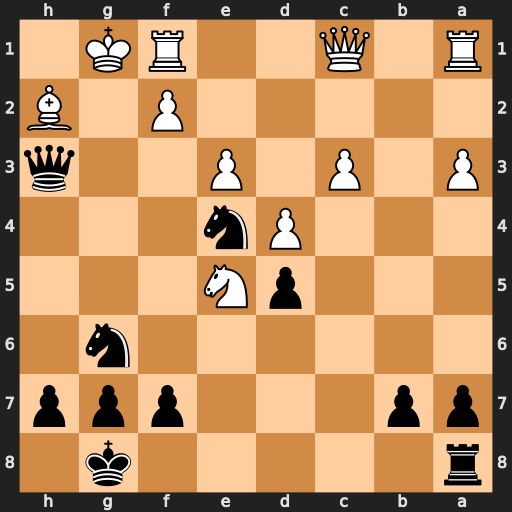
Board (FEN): r5k1/pp3ppp/6n1/3pN3/3Pn3/P1P1P2q/5P1B/R1Q2RK1
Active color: b
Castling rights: -
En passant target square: -
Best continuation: Nh4 f3 Qg2#